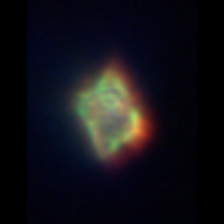
Taxon: Gymnodinium
Group: Dinoflagellates